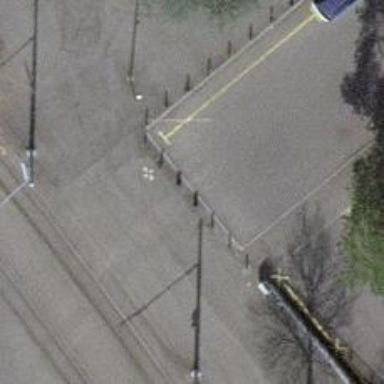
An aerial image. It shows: Bollard barrier.